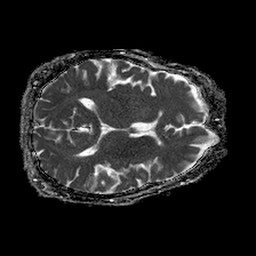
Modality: ADC
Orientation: axial
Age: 73
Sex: male
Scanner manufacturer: philips
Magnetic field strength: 1.5 T
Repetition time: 4.6 s
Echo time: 0.08631 s